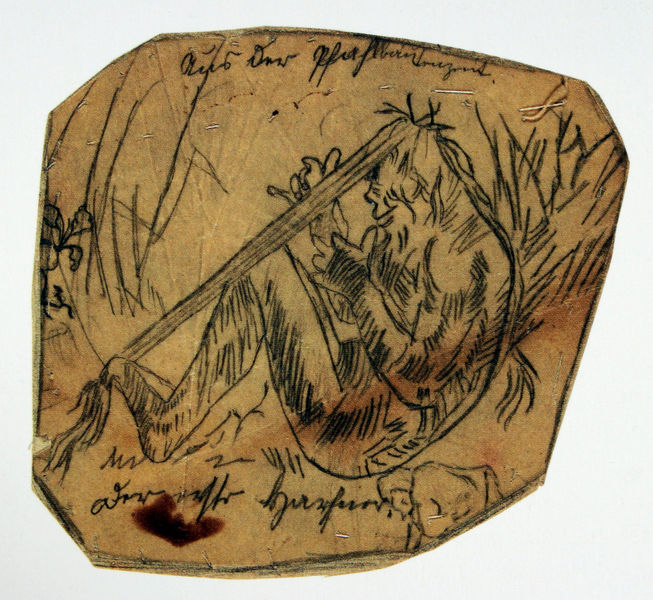
Titel: Aus der Pfahlbauzeit/ Der erste Harfner
Künstler: Gabriel von Max
Standort: München
Institution: Städtische Galerie im Lenbachhaus
Schlagwörter: feuer, hand, mann, gelb, grob, grün, sitzen, ausschnitt, blume, braun, holz, orange, schwarz, skizze, weiss, zeichnung, gras, tier, wiese, beige, mensch, stein, boden, haare, lange haare, sitzend, blatt, musik, pflanzen, stock, affe, ton, vase, fell, schrift, spieler, stab, linien, naiv, füsse, spielen, musizieren, platte, striche, foto, fotografie, zettel, kohle, strich, peitsche, strähne, fleck, fragment, seiten, faun, harfe, keule, altdeutsch, sütterlin, handschrift, notiz, scherbe, troll, urmensch, urang utan, affenmensch, schieferplatte, yeti, sütterlinschrift, bigfoot